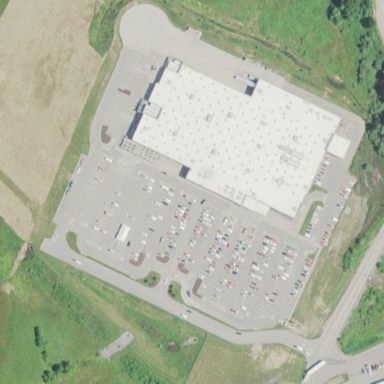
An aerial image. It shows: Retail building housing supermarket.